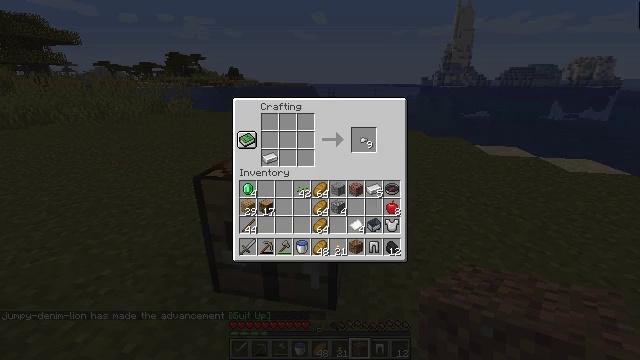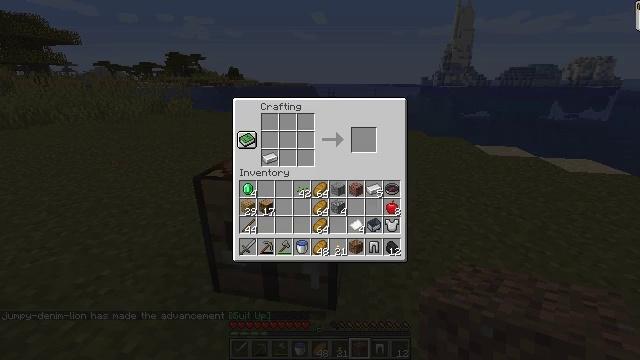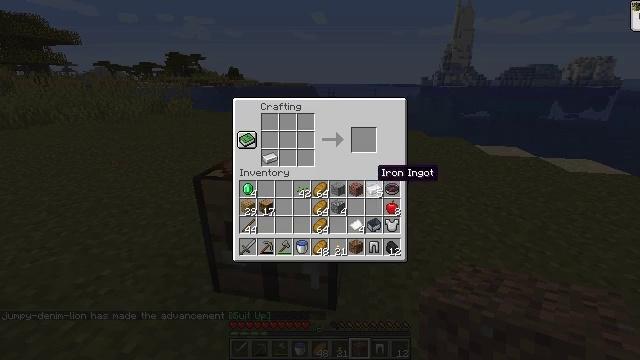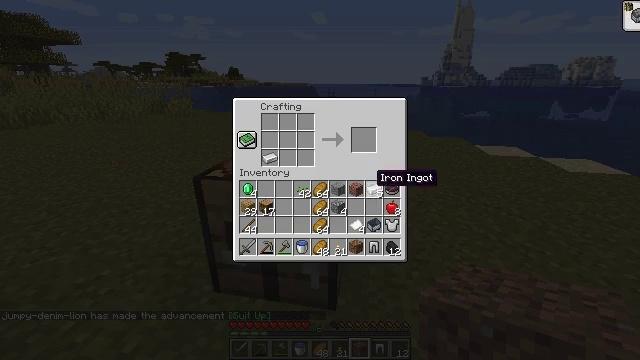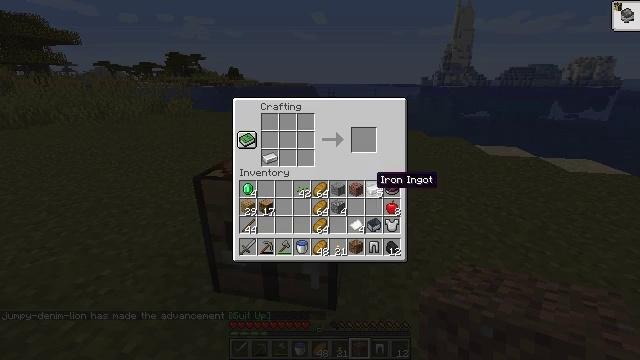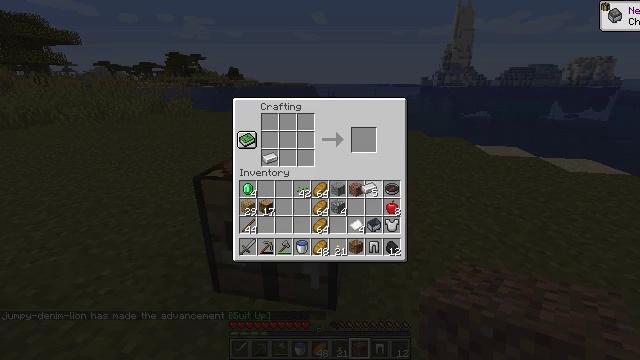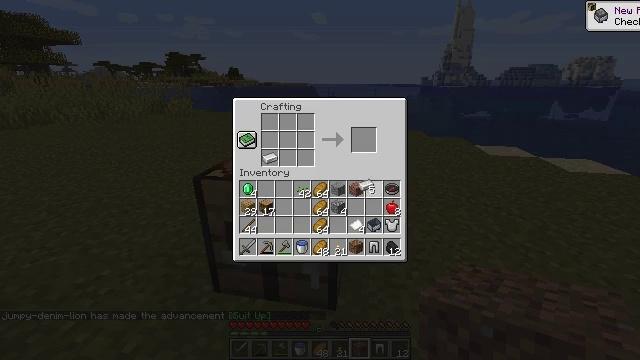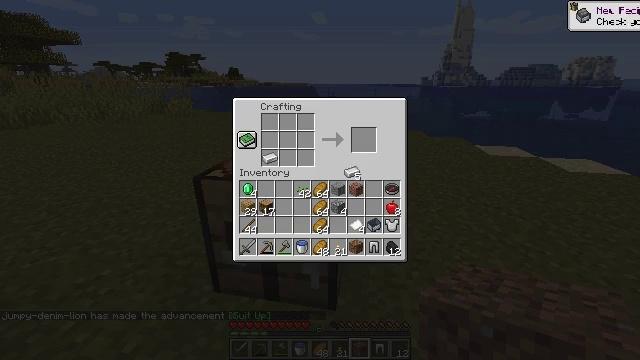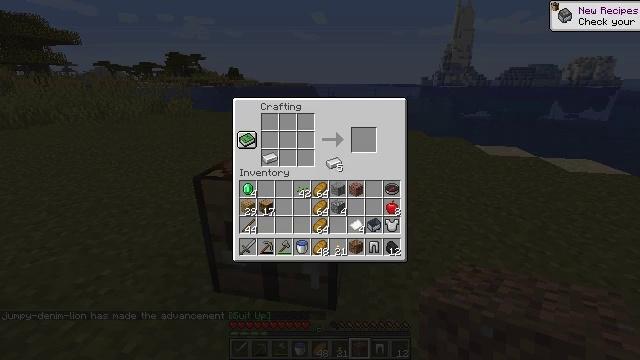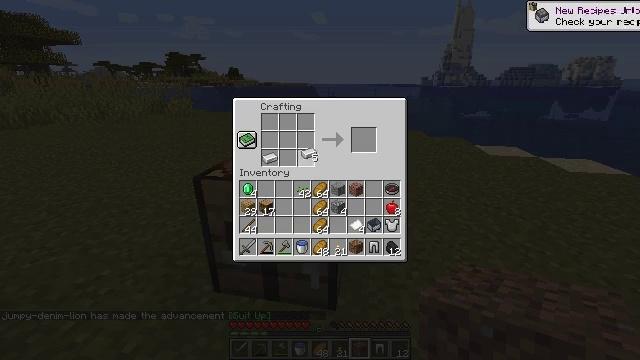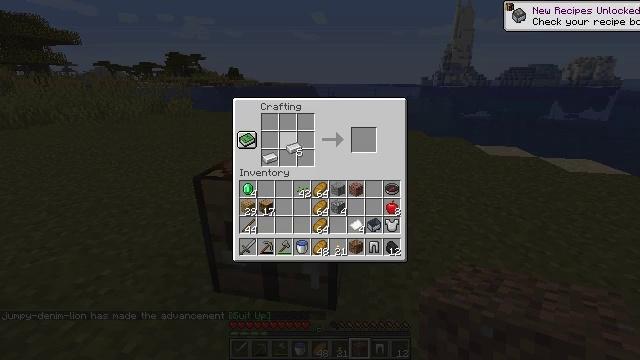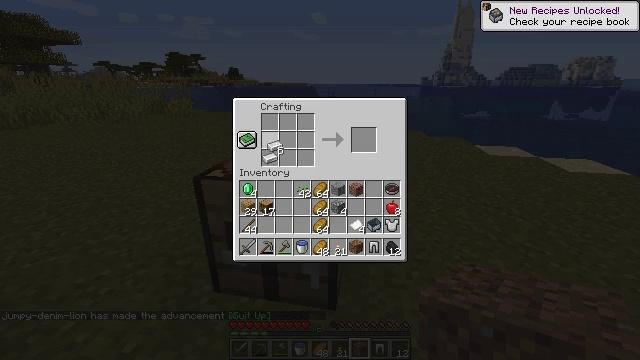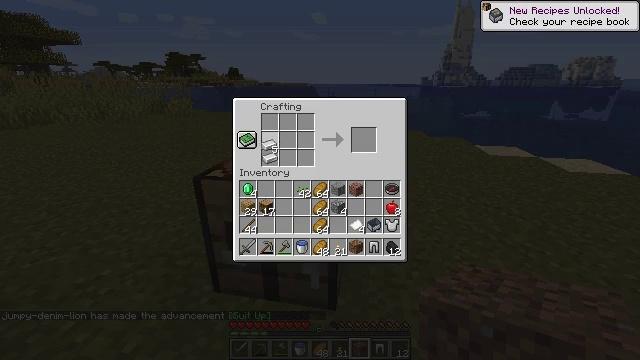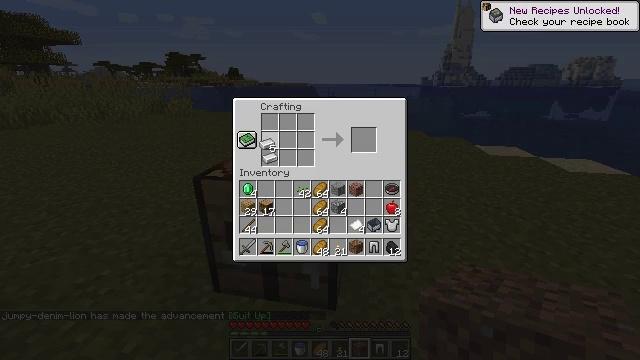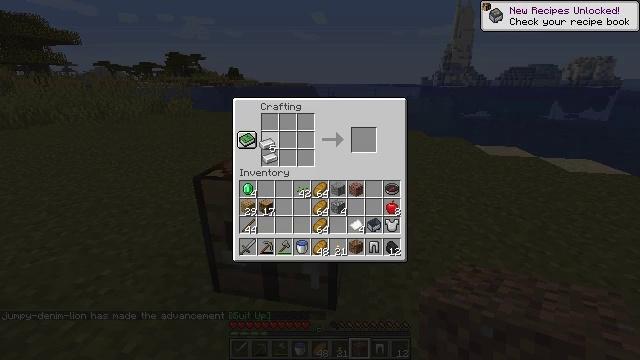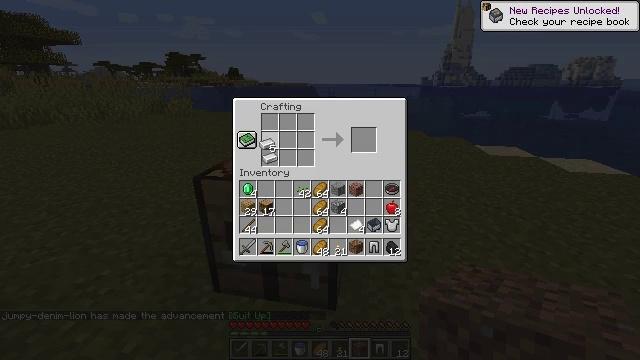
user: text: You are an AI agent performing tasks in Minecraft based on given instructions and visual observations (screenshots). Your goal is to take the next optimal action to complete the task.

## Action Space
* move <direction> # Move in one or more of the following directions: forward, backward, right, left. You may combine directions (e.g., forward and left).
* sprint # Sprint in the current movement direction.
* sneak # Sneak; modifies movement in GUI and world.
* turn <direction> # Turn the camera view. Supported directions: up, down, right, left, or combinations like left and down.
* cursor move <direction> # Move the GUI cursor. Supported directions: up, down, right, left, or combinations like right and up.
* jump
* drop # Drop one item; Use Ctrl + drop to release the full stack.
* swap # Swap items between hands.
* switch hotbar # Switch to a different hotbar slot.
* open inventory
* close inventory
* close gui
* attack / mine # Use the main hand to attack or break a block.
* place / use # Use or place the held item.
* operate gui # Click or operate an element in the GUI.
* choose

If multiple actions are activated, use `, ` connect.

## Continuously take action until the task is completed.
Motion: motion action
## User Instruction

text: Craft an iron helmet with iron ingots.
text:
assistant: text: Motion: sneak, cursor move down, open gui
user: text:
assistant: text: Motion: sneak, cursor move down
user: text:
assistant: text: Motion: sneak
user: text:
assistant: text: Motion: no_op
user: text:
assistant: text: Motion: operate gui
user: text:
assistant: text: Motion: operate gui
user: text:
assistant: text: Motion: cursor move left and up, operate gui
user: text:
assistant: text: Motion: cursor move left and up
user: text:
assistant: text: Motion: cursor move left and up
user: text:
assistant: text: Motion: cursor move left
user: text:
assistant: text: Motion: cursor move left
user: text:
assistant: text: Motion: no_op
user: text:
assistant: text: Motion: no_op
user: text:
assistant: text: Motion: no_op
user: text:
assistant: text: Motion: no_op
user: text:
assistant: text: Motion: choose
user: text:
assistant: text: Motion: choose
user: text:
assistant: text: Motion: cursor move right, choose
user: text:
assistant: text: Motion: cursor move right
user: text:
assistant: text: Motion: no_op
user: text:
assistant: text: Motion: no_op
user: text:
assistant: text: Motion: no_op
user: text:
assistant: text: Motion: no_op
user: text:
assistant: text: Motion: no_op
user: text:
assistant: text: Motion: no_op
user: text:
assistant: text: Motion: no_op
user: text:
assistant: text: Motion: no_op
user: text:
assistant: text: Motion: choose
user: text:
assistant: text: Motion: cursor move down, choose
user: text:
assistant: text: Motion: cursor move right and down, choose